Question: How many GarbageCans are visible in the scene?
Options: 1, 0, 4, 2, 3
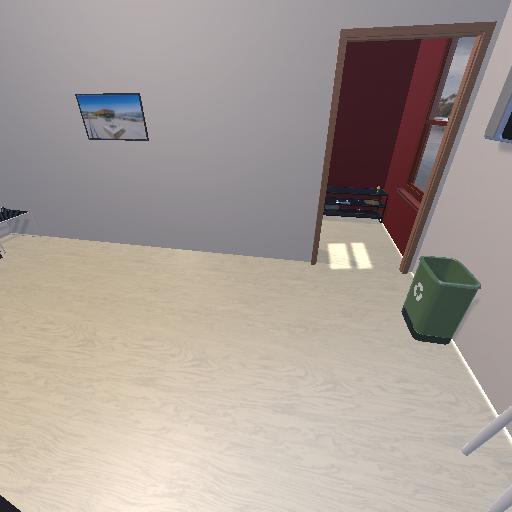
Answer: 1